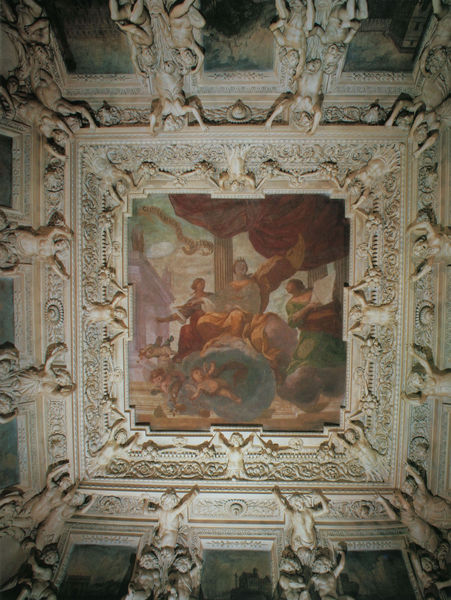
Titel: Sala delle Magnificenze, Deckengestaltung mit Hauptbild "Gloria Magnificentiae Regni"
Künstler: Gian Andrea Casella
Standort: Torino
Institution: Castello del Valentino
Schlagwörter: baum, blau, flügel, gemälde, himmel, weiß, wolken, frauen, gelb, grün, menschen, sitzen, blumen, marmor, schwarz, szene, säule, blüten, dach, haus, rot, schloss, tuch, wolke, ornament, architektur, barock, geschichte, rahmen, bild, innenraum, vorhang, kirche, stoff, stoffe, decke, kind, engel, putte, putto, skulptur, relief, rahmung, perspektive, lila, violett, rand, figuren, kuppel, thron, dekoration, detail, symmetrie, dekor, verzierung, stuck, plastik, foto, fotografie, oben, rechteck, palast, allegorie, künste, göttin, girlanden, fries, skulpturen, christus, jesus, untersicht, rechteckig, tempel, heilige, deckengemälde, fresko, stuckdecke, muscheln, gips, putten, putti, athene, peinture, quadrat, karyatiden, fresco, quadratisch, bauplastik, astragal, palazzo vecchio, deckenmalerei, spätbarock, froschperspektive, vasari, zahnschnitt, stuckaturen, deckenfresko, stuk, rhamen, figuten, freskenmalerei, stuckatur, deckenbild, plafond, atlanten, grilanden, quadro, décoration, arcitektur, c c c c combo breaker, thamen, kunstgeschichte, skultupuren, quadrtisch, ornements, détails